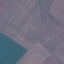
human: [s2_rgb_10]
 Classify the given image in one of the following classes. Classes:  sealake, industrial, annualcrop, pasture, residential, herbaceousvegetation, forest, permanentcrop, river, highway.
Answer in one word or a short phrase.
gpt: AnnualCrop